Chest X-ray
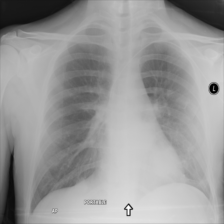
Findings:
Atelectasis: negative
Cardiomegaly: negative
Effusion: negative
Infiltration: negative
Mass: negative
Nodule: negative
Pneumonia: negative
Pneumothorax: negative
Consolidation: negative
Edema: negative
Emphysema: negative
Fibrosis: negative
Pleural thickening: negative
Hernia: negative